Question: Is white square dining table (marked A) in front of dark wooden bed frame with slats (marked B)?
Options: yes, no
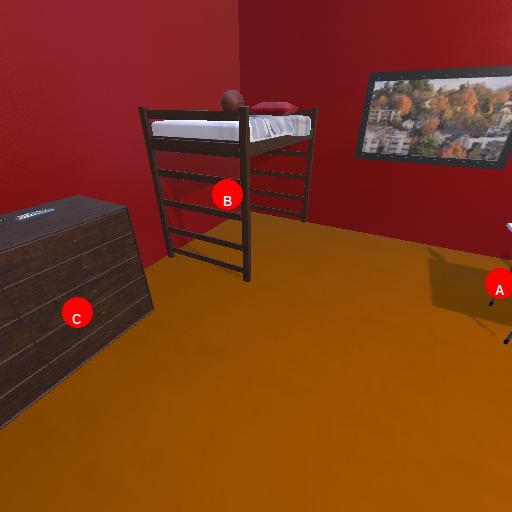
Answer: yes